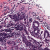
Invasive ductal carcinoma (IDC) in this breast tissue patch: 1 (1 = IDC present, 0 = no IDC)